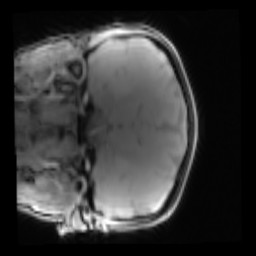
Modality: PDw
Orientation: coronal
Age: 22
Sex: female
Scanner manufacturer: siemens
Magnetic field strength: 3 T
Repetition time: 0.25 s
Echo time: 0.00103 s